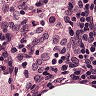
Metastatic tissue present: no